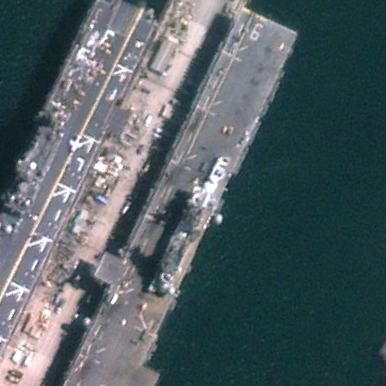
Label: assault